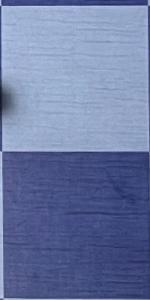
Label: Empty